Question: If I need '#element-one' to be above '#element-two', '#element-two' to be above '#element-three', and '#element-three' to be above '#element-one', is there any way to do this with CSS? Any other way?

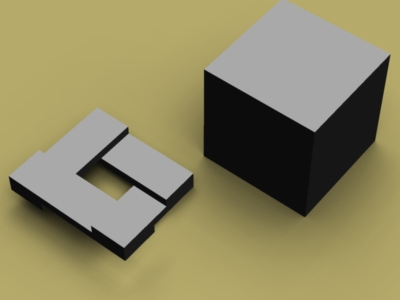
Answer: I don't know any methods to do this in CSS or JavaScript..
I would split up one element into two parts, without it's noticed by user. (Actually this is not possible in every case, e.g. with text boxes, but it works well with images.)
So '#element-one-part-A' is above '#element-two', '#element-two' is above '#element-three', and '#element-three' is above '#element-one-part-B'. Technically it's not a z-index circle, but it looks like.